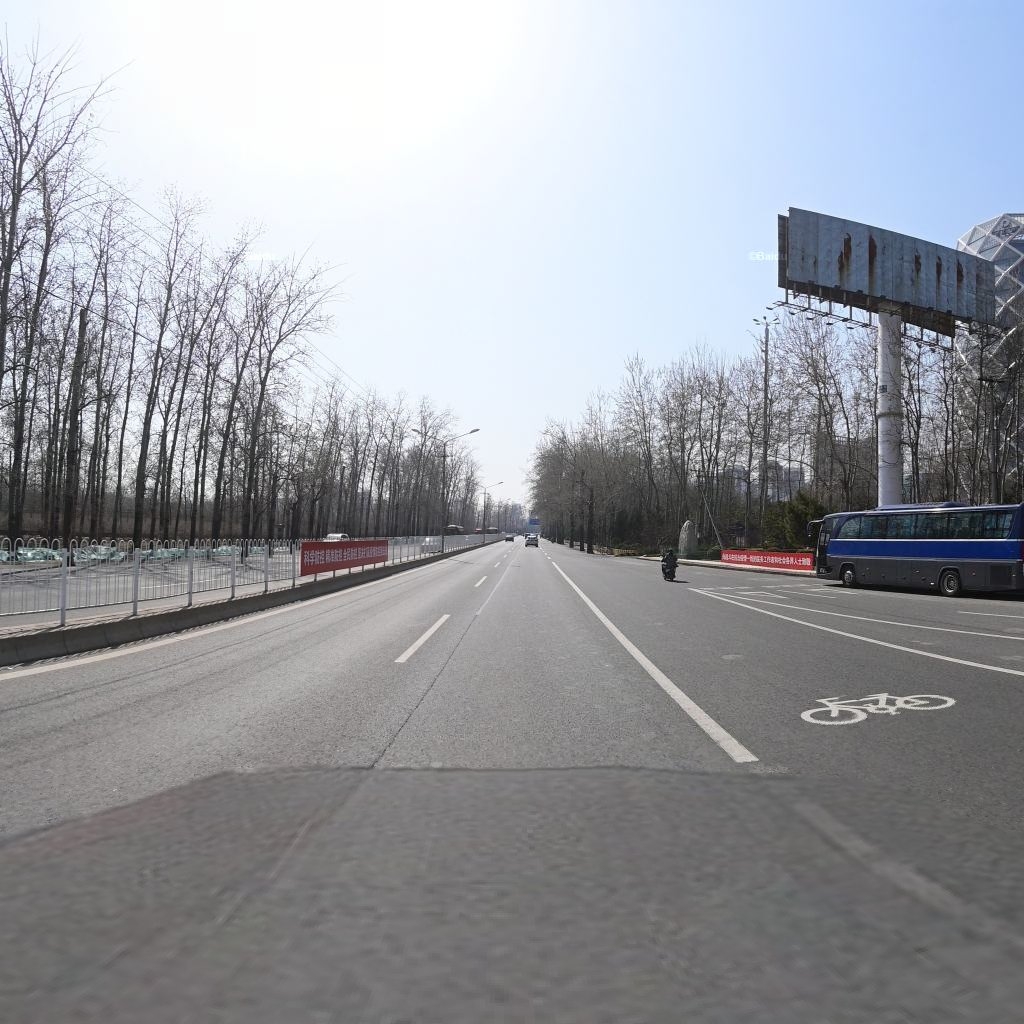
Region: Chaoyang
Road damage annotations: longitudinal crack